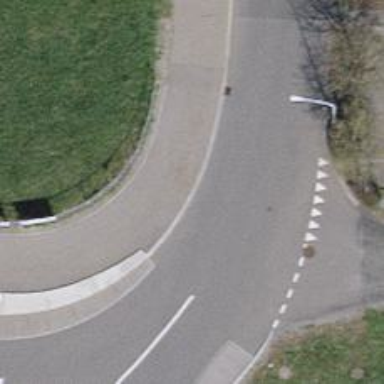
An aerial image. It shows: Kerb barrier.